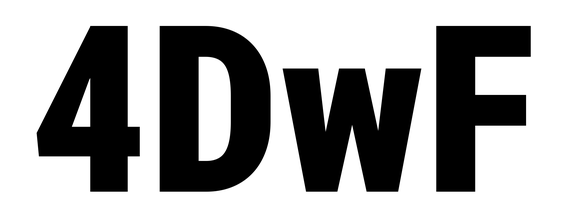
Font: Roboto_Condensed_Black